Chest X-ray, PA view. Patient: 74 years old, sex M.
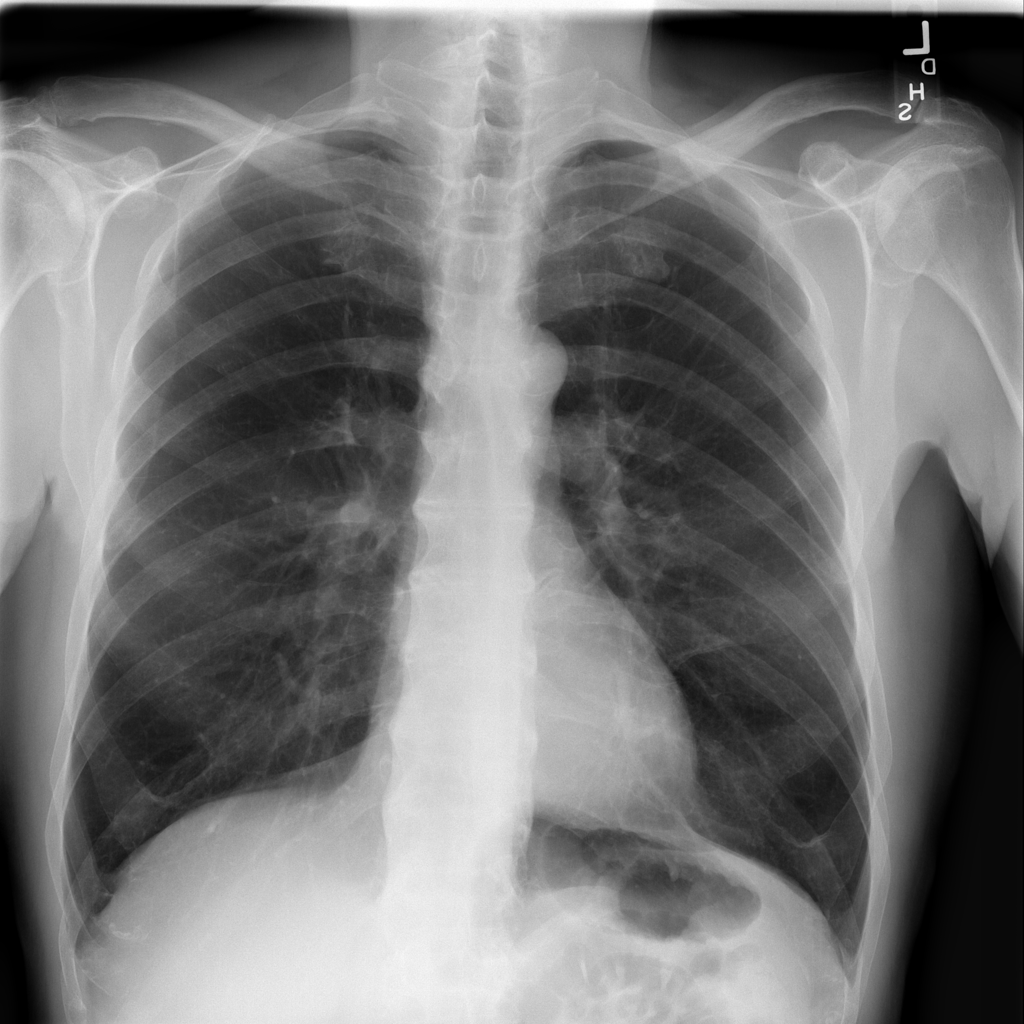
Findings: No Finding